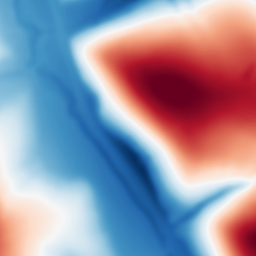
Category: multiscale
Decomposition family: dog
Decomposition parameters: sigma_low: 3
sigma_high: 100
Upsampling method: bicubic
Upsampling parameters: scale: 4
Upsampling scale: 4